Question: Just trying to fix this overlapped labeling:

My code:
'''
values=c(164241,179670)
labels=c("Private", "Public")
colors=c("#cccccc", "#aaaaaa")
categoriesName="Access"
percent_str <- paste(round(graph$values / sum(graph$values) * 100,1), "%", sep="")
values <- data.frame(val = graph$values, Type = graph$labels, percent=percent_str )
pie <- ggplot(values, aes(x = "", y = val, fill = Type)) + geom_bar(width = 1) +
geom_text(aes(y = **val + 1**, **hjust=0.5**, **vjust=-0.5**, label = percent), colour="#333333", face="bold", size=10) +
coord_polar(theta = "y") + ylab(NULL) + xlab(NULL) +
scale_fill_manual(values = graph$colors) + labs(fill = graph$categoriesName) +
opts( title = graph$title,
axis.text.x = NULL,
plot.margin = unit(c(0,0,0,0), "lines"),
plot.title = theme_text(face="bold", size=14),
panel.background = theme_rect(fill = "white", colour = NA) )
print(pie)
'''
Tried messing with the values marked with asterisks (** **) but haven't got anywhere.
Any help appreciated.
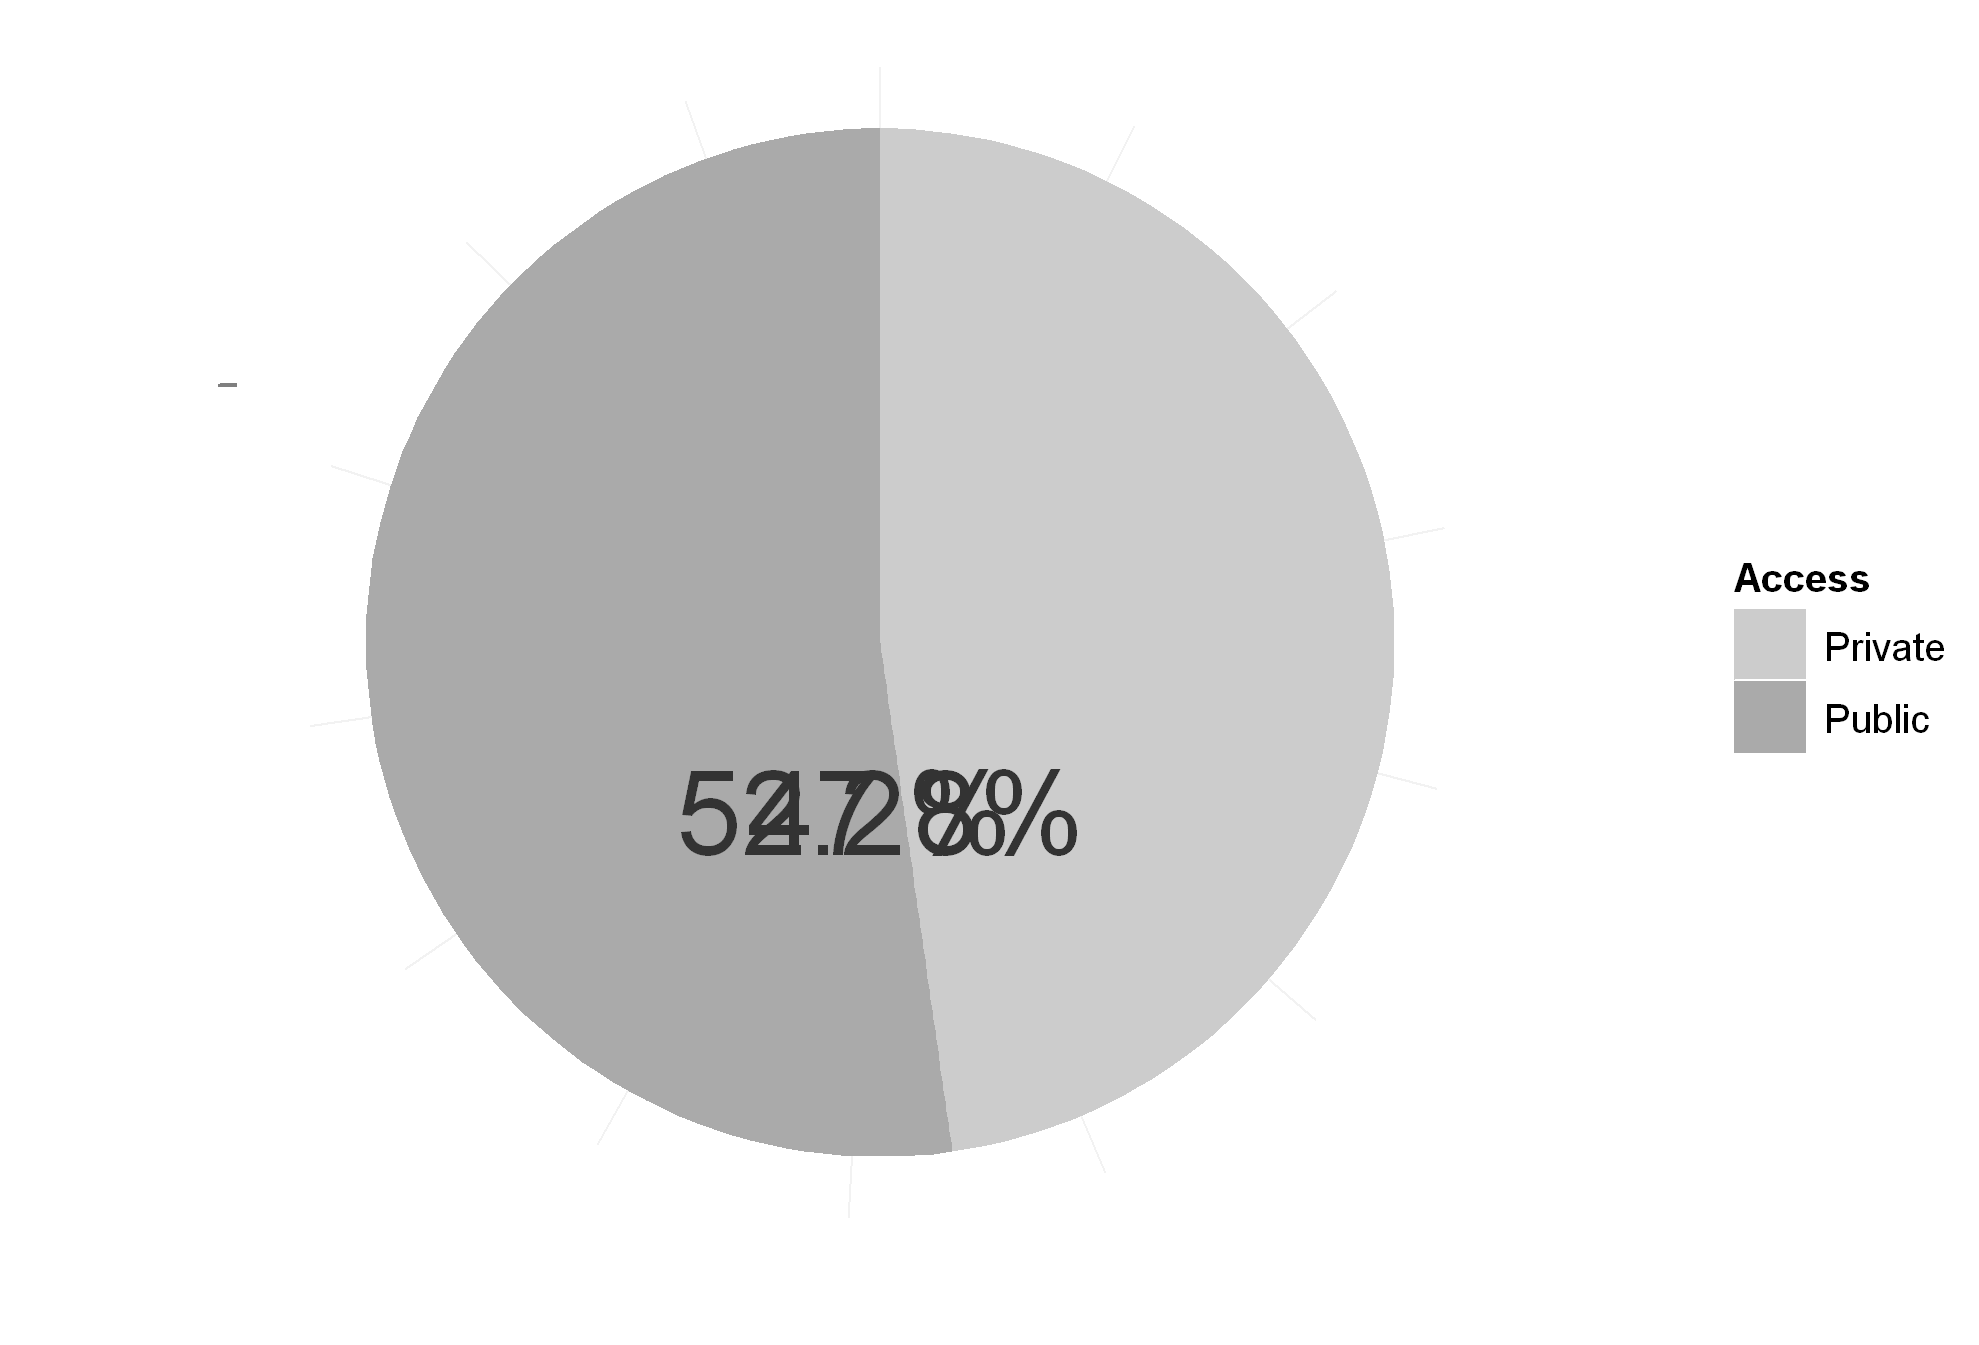
Answer: here is an example:
'''
pie <- ggplot(values, aes(x = "", y = val, fill = Type)) +
geom_bar(width = 1) +
geom_text(aes(y = val/2 + c(0, cumsum(val)[-length(val)]), label = percent), size=10)
pie + coord_polar(theta = "y")
'''

Perhaps this will help you understand how it work:
'''
pie + coord_polar(theta = "y") +
geom_text(aes(y = seq(1, sum(values$val), length = 10), label = letters[1:10]))
'''